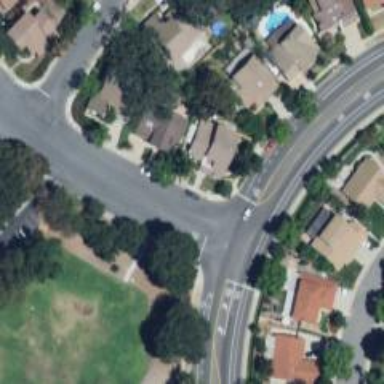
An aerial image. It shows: Road with stop sign.